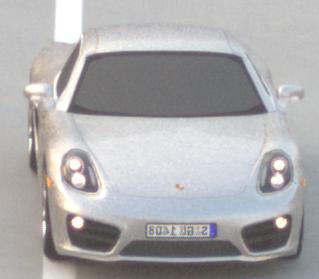
Make: Porsche
Model: Cayman
Detailed model: Cayman (981C)
Model produced from: 2013/03
Model produced until: 2014/04
Doors: 2
Color: white
Road condition: dry road
Daytime: sunrise or sunset
Contrast: low contrast